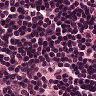
Metastatic tissue present: no